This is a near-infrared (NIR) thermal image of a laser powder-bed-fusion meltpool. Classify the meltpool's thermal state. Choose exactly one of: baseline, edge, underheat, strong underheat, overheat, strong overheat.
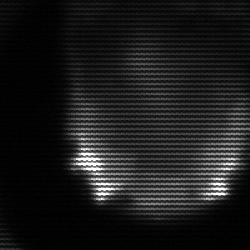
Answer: edge